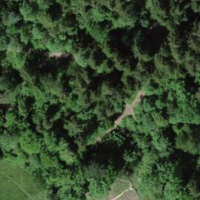
EUNIS habitat code: 44
Species observed at this site:
Euonymus europaeus
Lamium galeobdolon
Lonicera acuminata